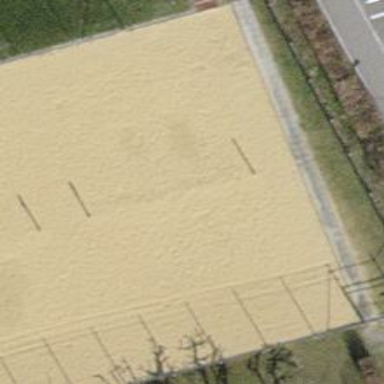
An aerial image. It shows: Sandy pitch designated for beach volleyball.